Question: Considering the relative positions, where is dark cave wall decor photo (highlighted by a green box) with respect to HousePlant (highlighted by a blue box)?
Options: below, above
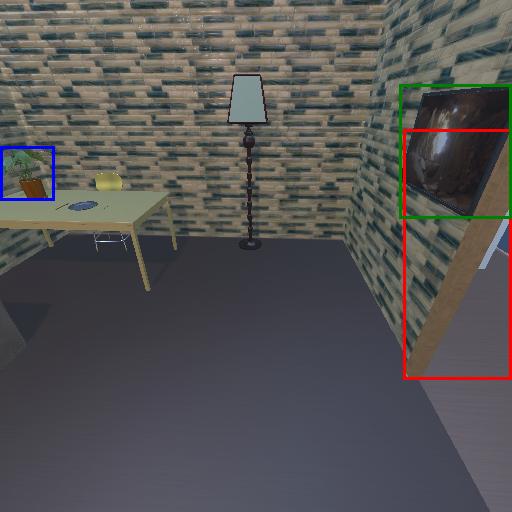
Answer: below